Question: I am working on an Application which would send a request to Multiple Service Providers in a Asynchronous Manner, collate the responses and diplay the results to the user.
I intend to create a component for handling each Service Provider. The Component would be loosely coupled and so it should be very easy to add or remove Service Providers.

The Component would
1. Process the request received from Web Layer and process it to translate it in the format required by the Servie Provider.
2. Send the Request to the Service Provider
3. Process the response received from the service provider to translate it to a format required by our application.
Can we use Apache Service Mix here? Is it fast enough to handle a Request-Response cycle in less than 5 seconds (assuming that the Service Providers send responses in less than a second).
OR
Can we use any other ESB and are ESB's fast enough to meet our requirements?
Thanks in advance.
Shardul.
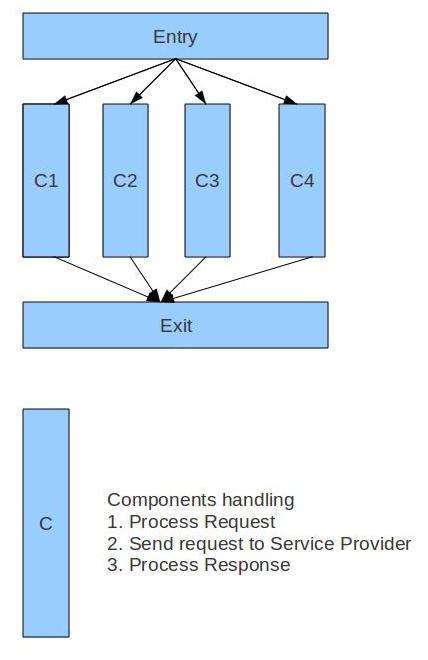
Answer: Servicemix should be able to handle this. The main question is if you even need servicemix.
If you want your components to run on OSGi then you can use servicemix or karaf + camel (which is something like servicemix light).
To communicate between web frontend and the component I would use jms and to implement the component I suggest using camel + pojos.
If you need more help with this feel free to contact me again. It seems you found me on IRC already :-)
username: cschneide or cschneider